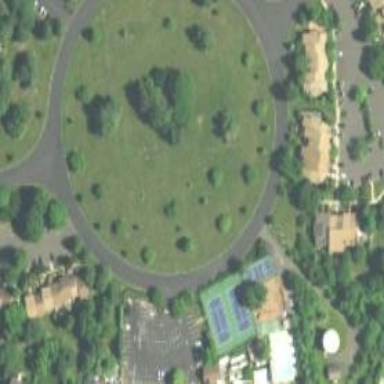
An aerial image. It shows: Circular junction on residential road.